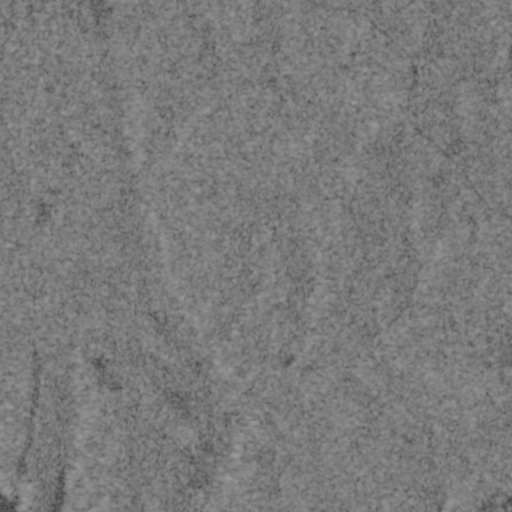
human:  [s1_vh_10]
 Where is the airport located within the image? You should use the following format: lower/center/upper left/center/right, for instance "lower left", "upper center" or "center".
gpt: The airport is located in the lower right of the image.
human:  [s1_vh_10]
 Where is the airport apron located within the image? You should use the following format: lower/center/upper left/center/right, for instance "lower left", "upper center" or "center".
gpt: The airport apron is located in the lower right of the image.
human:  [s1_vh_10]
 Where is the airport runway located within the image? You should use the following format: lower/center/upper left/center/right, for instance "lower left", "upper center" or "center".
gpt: The airport runway is located in the lower right of the image.
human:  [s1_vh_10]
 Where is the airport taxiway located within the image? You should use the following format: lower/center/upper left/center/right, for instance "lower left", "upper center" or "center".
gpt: The airport taxiway is located in the lower right of the image.
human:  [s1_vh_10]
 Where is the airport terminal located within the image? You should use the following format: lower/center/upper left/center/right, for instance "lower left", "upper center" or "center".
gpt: The airport terminal is located in the lower right of the image.
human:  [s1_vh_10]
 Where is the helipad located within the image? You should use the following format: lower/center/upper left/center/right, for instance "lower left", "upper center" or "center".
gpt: The helipad is located in the upper right of the image.
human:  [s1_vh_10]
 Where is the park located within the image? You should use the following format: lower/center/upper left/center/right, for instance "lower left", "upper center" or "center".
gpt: The park is located in the lower right of the image.
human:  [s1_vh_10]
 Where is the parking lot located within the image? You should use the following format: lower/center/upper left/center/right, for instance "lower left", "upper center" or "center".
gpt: The parking lot is located in the lower right of the image.
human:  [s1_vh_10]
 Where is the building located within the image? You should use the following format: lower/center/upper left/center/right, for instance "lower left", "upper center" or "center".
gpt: The building is located in the right of the image.
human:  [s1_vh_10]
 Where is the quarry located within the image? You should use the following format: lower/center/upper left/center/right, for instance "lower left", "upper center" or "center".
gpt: There is no quarry in the image.

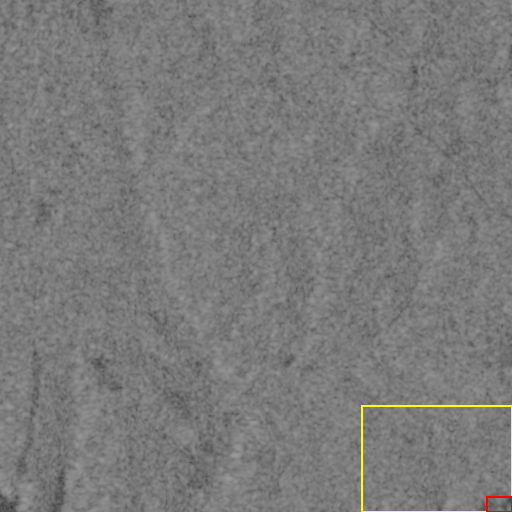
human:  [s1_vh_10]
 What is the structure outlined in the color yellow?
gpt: The structure outlined in yellow is an airport.
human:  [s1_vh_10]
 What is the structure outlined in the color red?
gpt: The structure outlined in red is an airport apron.
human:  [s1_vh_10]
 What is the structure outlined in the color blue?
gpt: There is no blue outline.